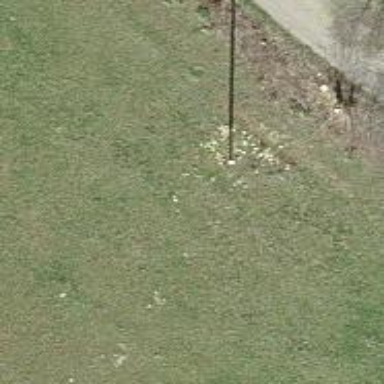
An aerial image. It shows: Power pole.